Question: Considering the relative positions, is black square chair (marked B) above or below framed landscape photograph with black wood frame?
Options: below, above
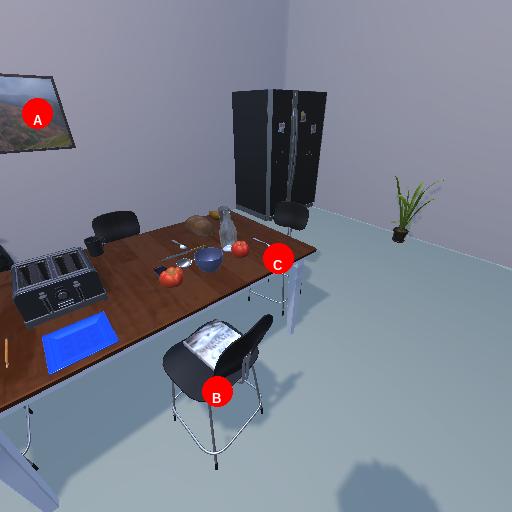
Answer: below